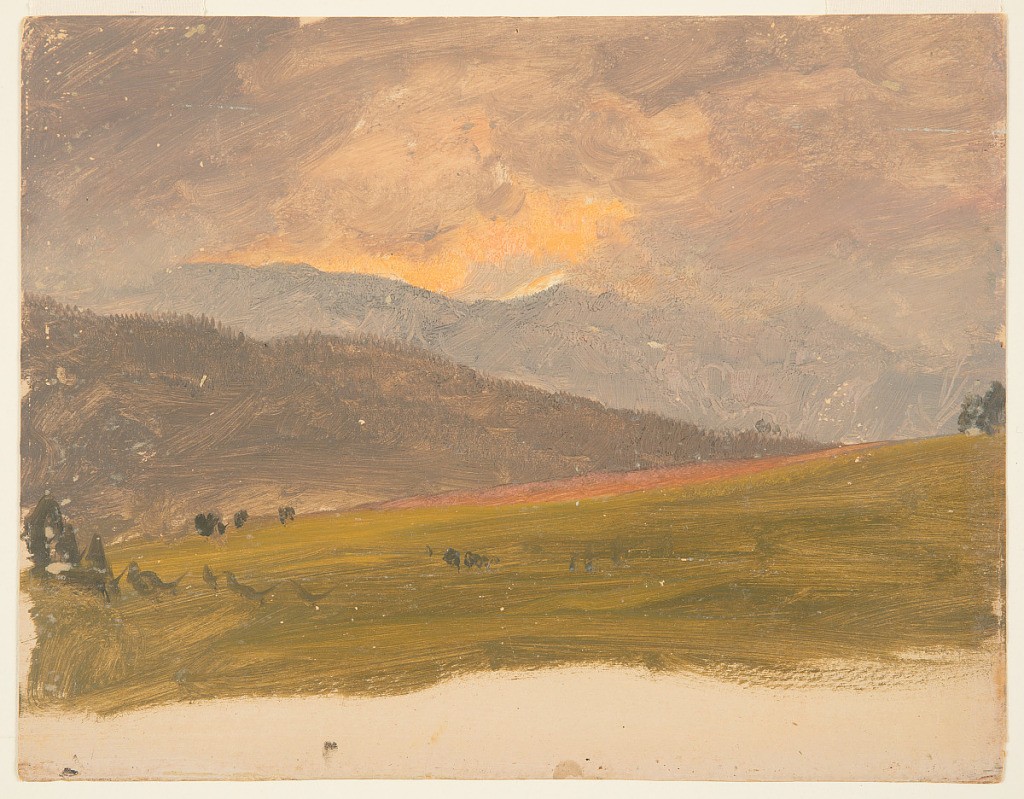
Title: Alpine Landscape
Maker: Frederic Edwin Church, American, 1826–1900
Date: June–September 1868
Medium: Brush and oil paint, graphite on cardboard
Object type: Drawing
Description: Landscape sketch showing a view of the rolling, mountainous landscape in the alps of Bavaria, Austria, or Switzerland. A gently sloping, grassy hill fills the foreground as it ascends slightly to the right. In the middle distance, a purplish-gray hillside covered in conifer trees descends across the composition from center left to right. In the background, an immense, sharp mountain range is partially obscured by low-lying clouds, which are illuminated in a yellow-orange glow by the sun behind them. Loose brushstroke suggests a tumultuous sky.